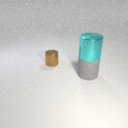
large cyan metal cylinder above large gray rubber cylinder